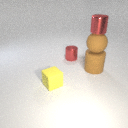
large brown rubber cylinder below small red metal cylinder